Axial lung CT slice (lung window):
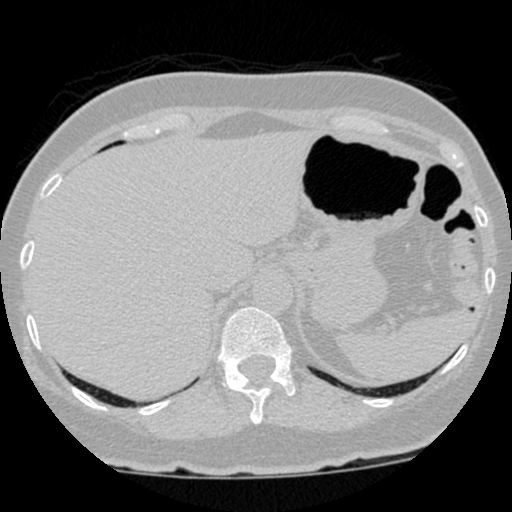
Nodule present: no